Field crop: maize
Growth stage: 2
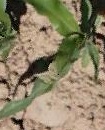
Species: maize